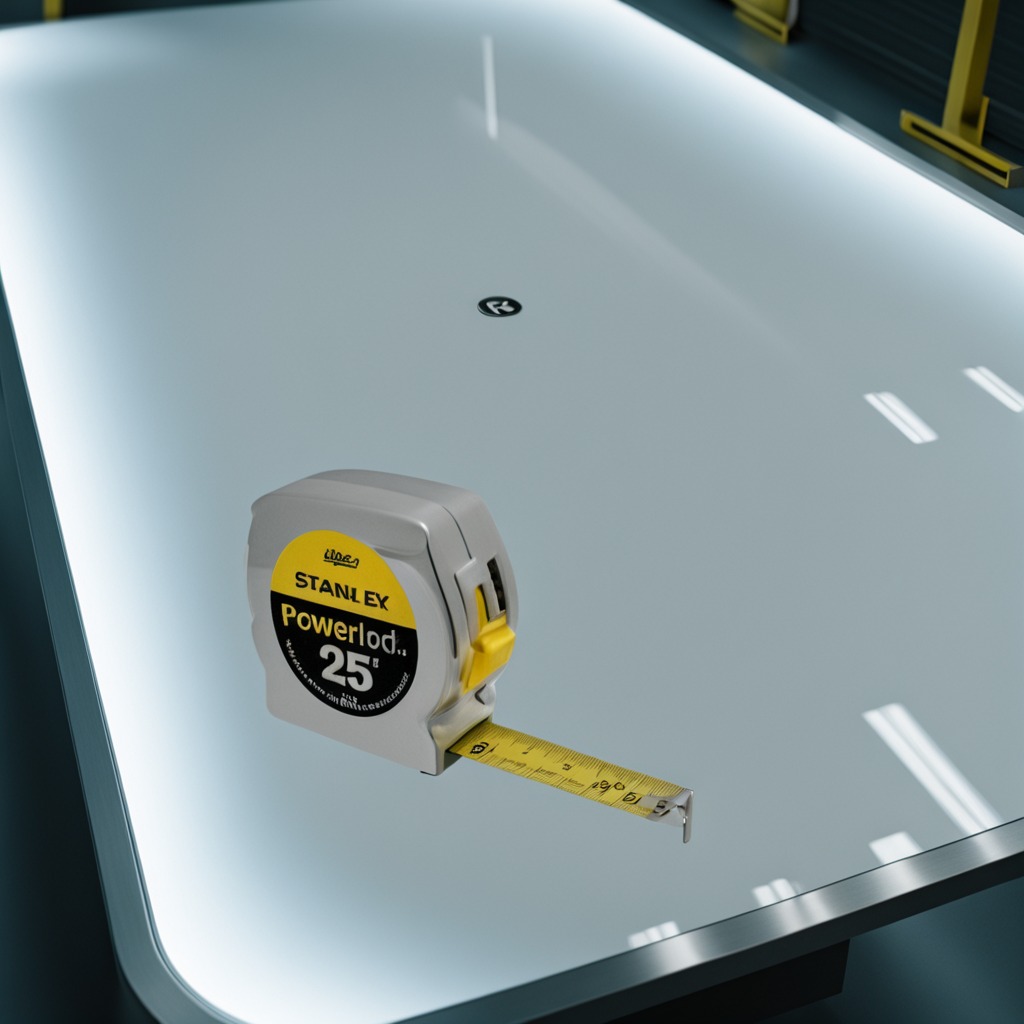
A measuring tape is lying on a table.